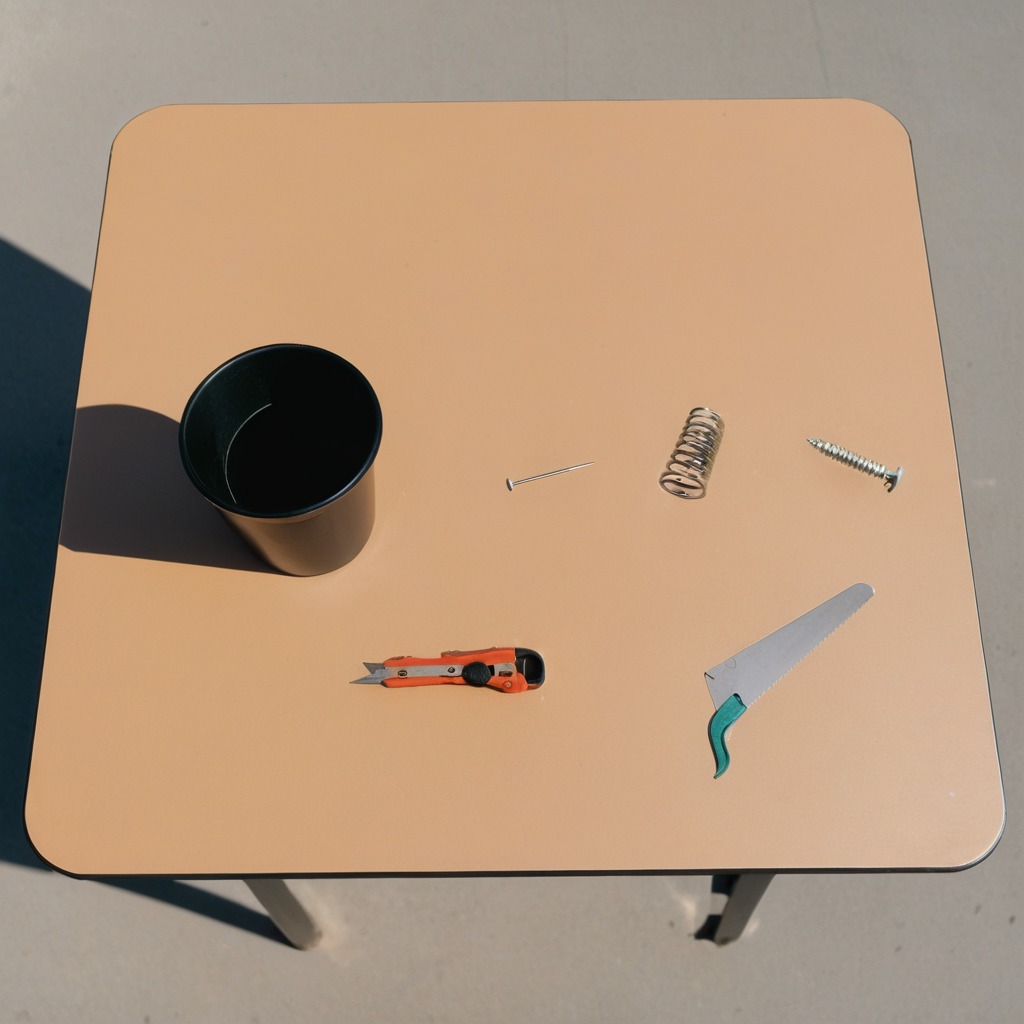
A utility knife, a metal machine screw, an iron nail, a coiled metal spring, and a handheld metal saw are lying on the table.